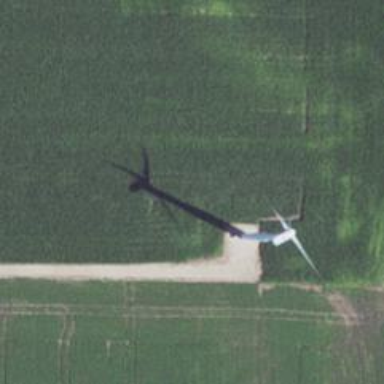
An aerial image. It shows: Wind turbine power generator.